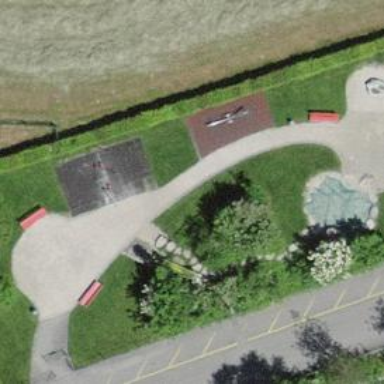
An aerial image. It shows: Seesaw in the playground.